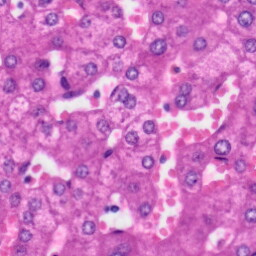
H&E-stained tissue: Liver